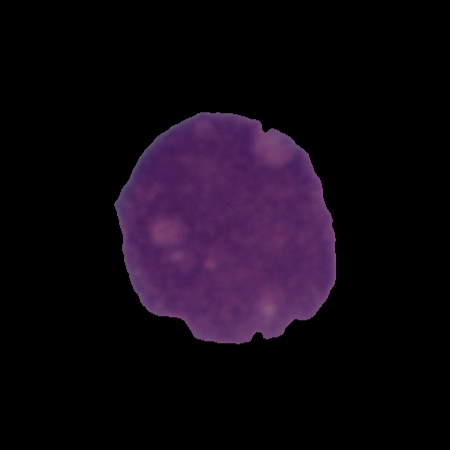
Label: cancer